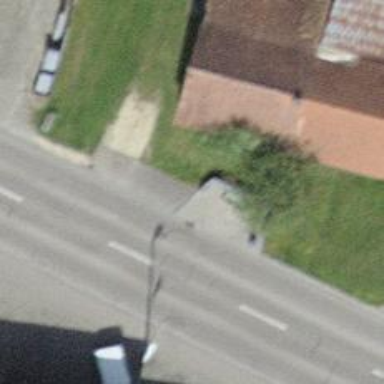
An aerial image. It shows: Bus stop with platform for public transport.